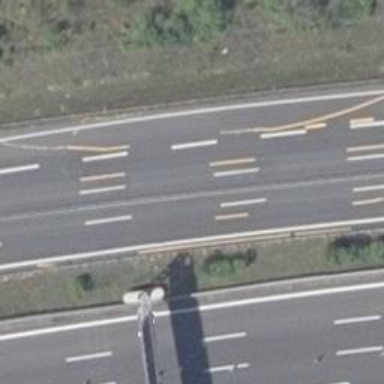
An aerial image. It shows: Asphalt motorway.